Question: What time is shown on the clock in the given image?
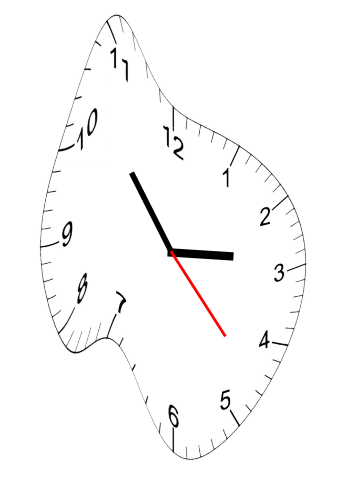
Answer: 02:53:23